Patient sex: M
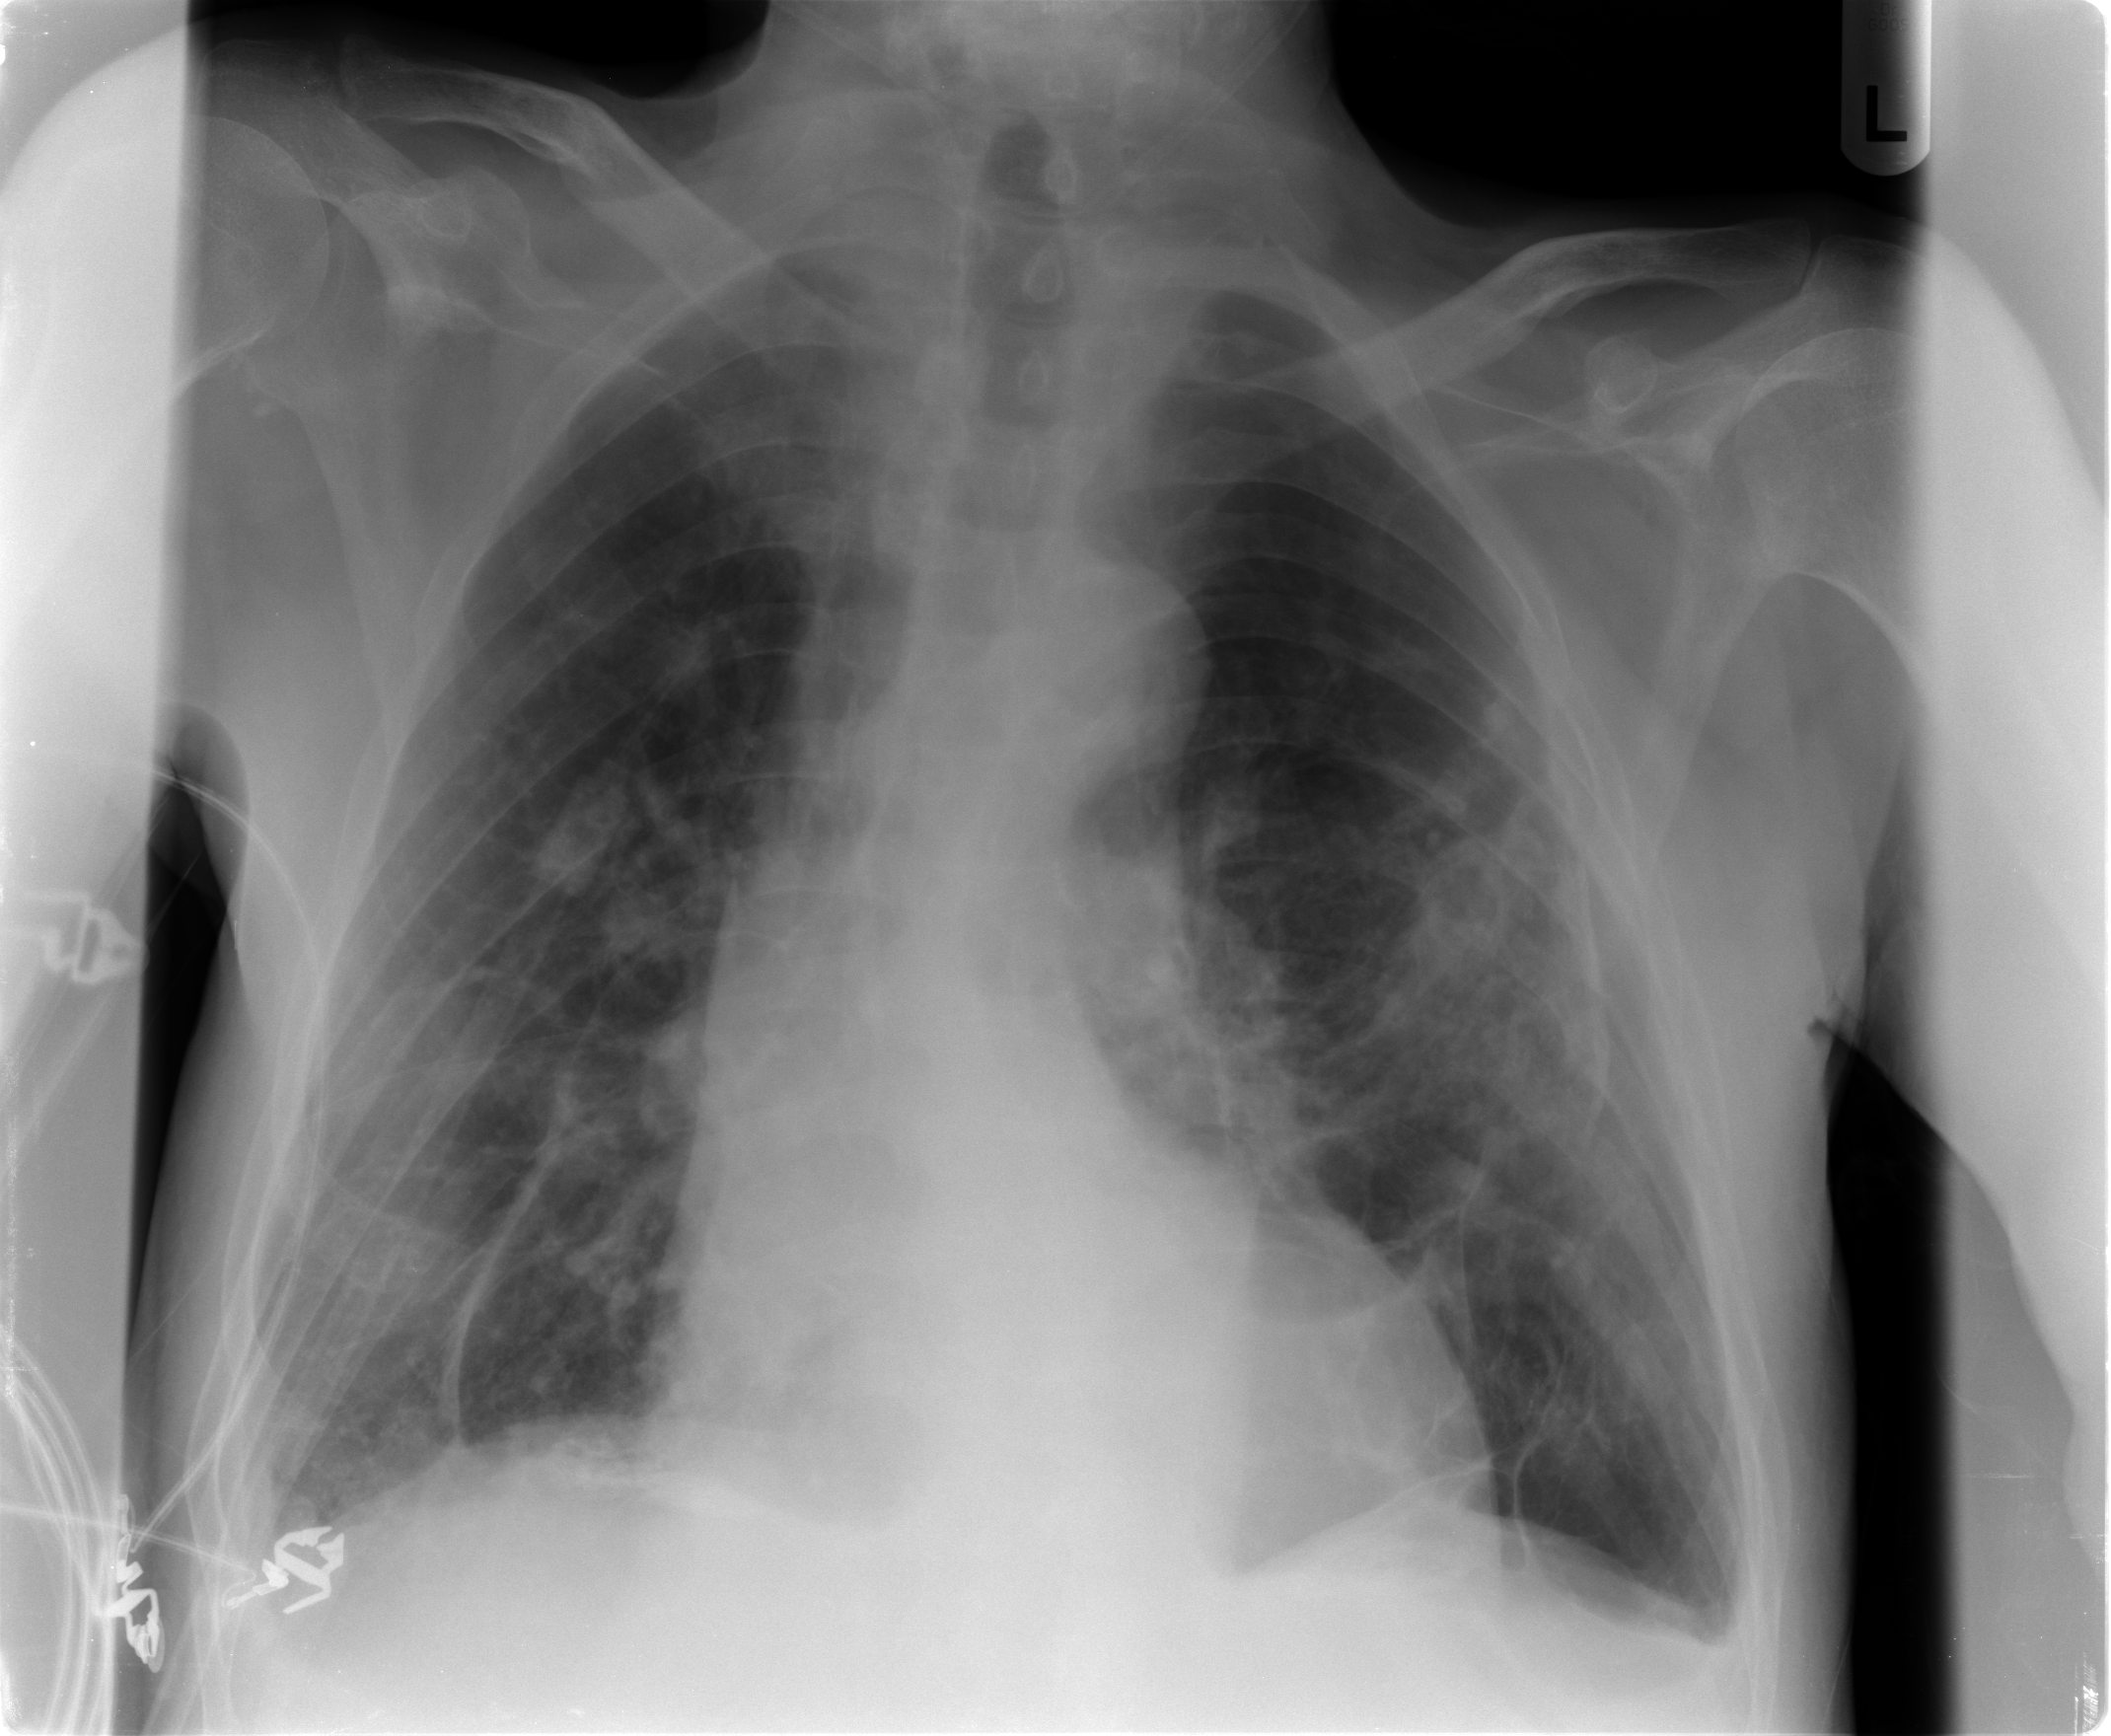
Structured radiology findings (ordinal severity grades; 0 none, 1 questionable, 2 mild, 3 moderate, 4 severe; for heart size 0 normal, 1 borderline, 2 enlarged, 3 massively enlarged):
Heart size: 0
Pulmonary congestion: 0
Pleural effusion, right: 1
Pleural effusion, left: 1
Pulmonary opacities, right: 0
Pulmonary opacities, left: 0
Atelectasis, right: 1
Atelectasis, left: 0